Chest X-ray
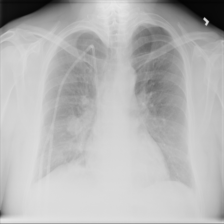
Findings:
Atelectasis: negative
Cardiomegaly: negative
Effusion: negative
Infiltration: positive
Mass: positive
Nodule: negative
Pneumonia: negative
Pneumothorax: negative
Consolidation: negative
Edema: negative
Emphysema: negative
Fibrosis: negative
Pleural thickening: negative
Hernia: negative